Aerial crown-view tile of a tropical tree (Barro Colorado Island, Panama), acquired 20240611:
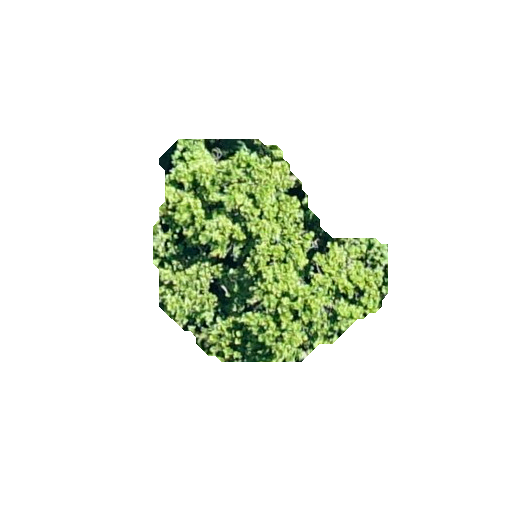
Species: Anacardium excelsum
GBIF accepted scientific name: Anacardium excelsum
Crown area: 58.198 m²